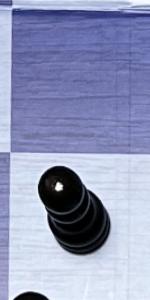
Label: Pawn_Black